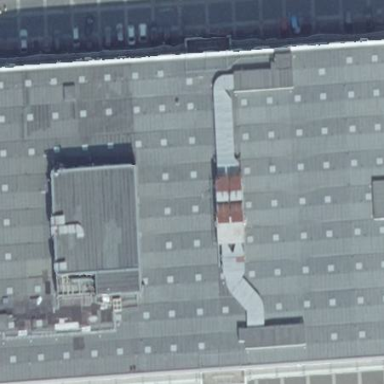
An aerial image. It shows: Department store with white building and grey roof.